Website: lowes
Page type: payment
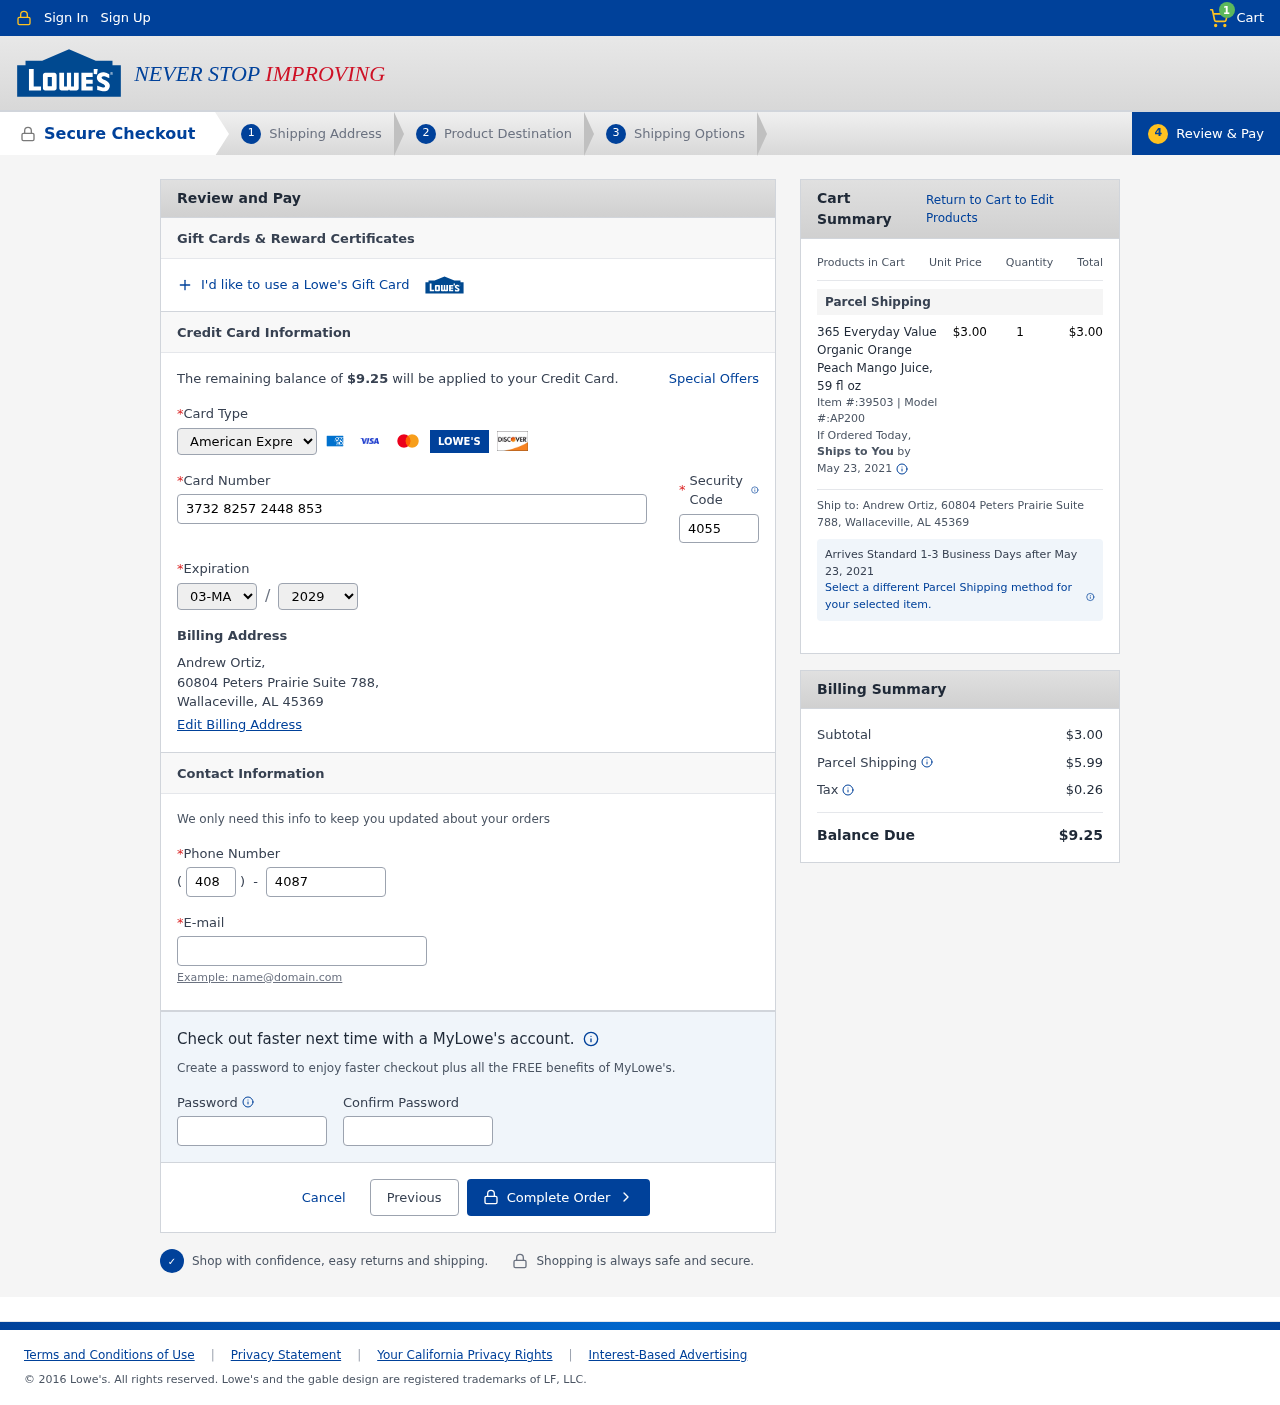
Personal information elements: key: PII_CARD_CVV
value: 4055
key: PII_CARD_EXPIRY_MONTH
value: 03
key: PII_CARD_EXPIRY_YEAR
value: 29
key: PII_CARD_NUMBER
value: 3732 8257 2448 853
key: PII_CARD_TYPE
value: American Express
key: PII_CITY_STATE_ZIP
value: Wallaceville, AL 45369
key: PII_EMAIL
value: andrew.ortiz@hotmail.com
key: PII_FULLNAME
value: Andrew Ortiz,
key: PII_PHONE
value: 4087231078
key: PII_PHONE_AREA
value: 408
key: PII_STREET
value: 60804 Peters Prairie Suite 788,
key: PII_FULLNAME2
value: Andrew Ortiz
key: PII_STREET2
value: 60804 Peters Prairie Suite 788
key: PII_CITY_STATE_ZIP2
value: Wallaceville, AL 45369
Product elements: key: PRODUCT1_NAME
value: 365 Everyday Value Organic Orange Peach Mango Juice, 59 fl oz
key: PRODUCT1_PRICE
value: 3
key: PRODUCT1_QUANTITY
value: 1
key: PRODUCT1_ITEM
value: Item #:39503
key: PRODUCT1_MODEL
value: Model #:AP200
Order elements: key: ORDER_NUM_ITEMS
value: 1
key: ORDER_TOTAL
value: $9.25
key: ORDER_SHIPPING_DATE
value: May 23, 2021
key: ORDER_SUBTOTAL
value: $3.00
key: ORDER_SHIPPING_DATE2
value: May 23, 2021
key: ORDER_SHIPPING_COST
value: $5.99
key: ORDER_TAX
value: $0.26